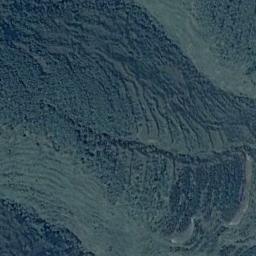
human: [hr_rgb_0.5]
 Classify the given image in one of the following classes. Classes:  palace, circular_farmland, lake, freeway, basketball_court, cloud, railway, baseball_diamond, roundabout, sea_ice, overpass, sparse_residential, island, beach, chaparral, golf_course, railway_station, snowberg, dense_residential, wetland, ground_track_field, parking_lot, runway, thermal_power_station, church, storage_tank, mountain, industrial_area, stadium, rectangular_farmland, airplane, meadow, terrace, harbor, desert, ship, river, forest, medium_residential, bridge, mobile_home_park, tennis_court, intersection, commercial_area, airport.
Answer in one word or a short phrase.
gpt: terrace